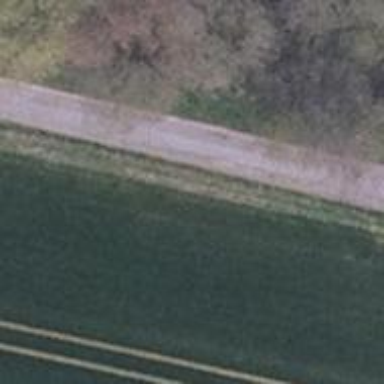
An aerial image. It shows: Unclassified road with asphalt surface.